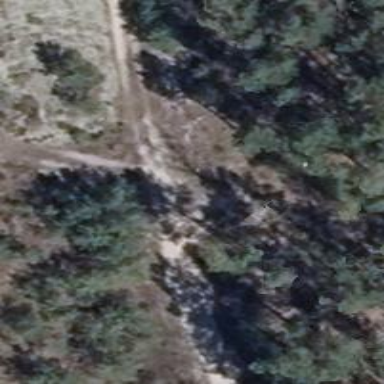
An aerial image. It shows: Sandy track road with grade5 tracktype.